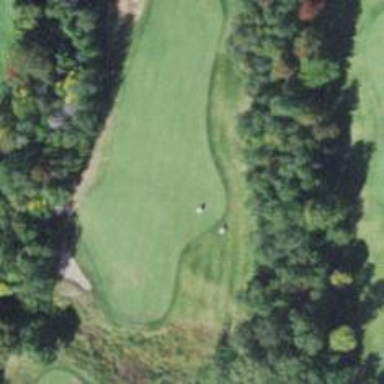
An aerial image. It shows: View of golf hole.